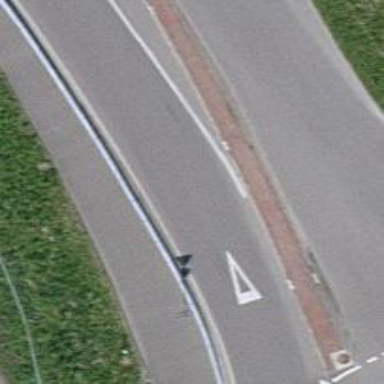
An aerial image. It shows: Asphalt road classified as primary highway.